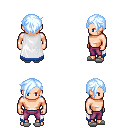
a pixel art fantasy rpg character, male body template, human, light skin, white trimmed cape, magenta pants, white cyan pixie cut hairstyle, white slippers, four views (front, back, left, right), 2x2 character sprite sheet, small pixel art, hard edges, no anti-aliasing